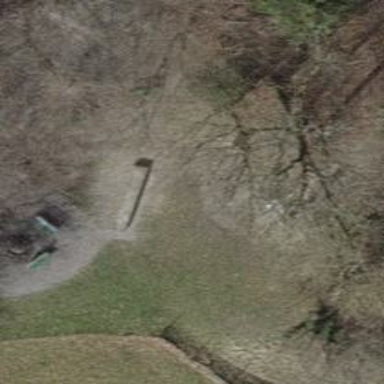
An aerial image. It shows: Stone memorial with historic significance.